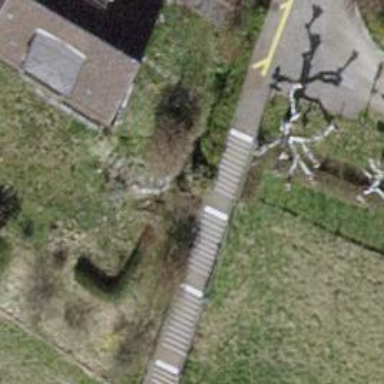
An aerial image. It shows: Asphalt steps with ramp.